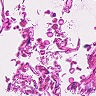
Metastatic tissue present: no